Field crop: maize
Growth stage: 2
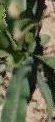
Species: maize